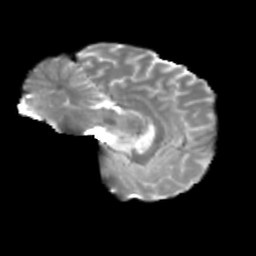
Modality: T2w
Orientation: sagittal
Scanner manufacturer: siemens
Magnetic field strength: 3 T
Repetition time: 4 s
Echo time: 0.0594 s